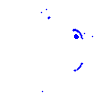
Particle: pion